Aerial crown-view tile of a tropical tree (Barro Colorado Island, Panama), acquired 20240611:
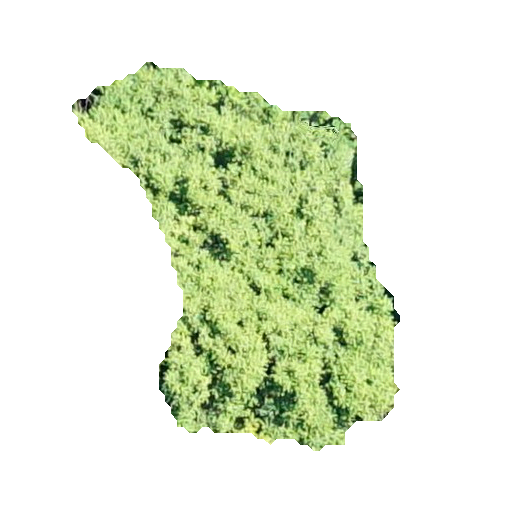
Species: Spondias mombin
GBIF accepted scientific name: Spondias mombin
Crown area: 120.114 m²